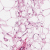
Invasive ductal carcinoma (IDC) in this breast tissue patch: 0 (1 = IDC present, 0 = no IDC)